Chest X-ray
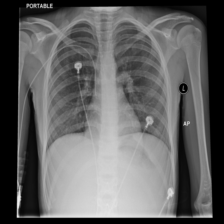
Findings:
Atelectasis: negative
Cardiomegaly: negative
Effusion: negative
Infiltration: negative
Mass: negative
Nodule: negative
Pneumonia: negative
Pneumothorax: negative
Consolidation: negative
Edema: negative
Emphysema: negative
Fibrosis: negative
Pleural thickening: negative
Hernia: negative